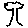
Label: tree